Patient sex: F
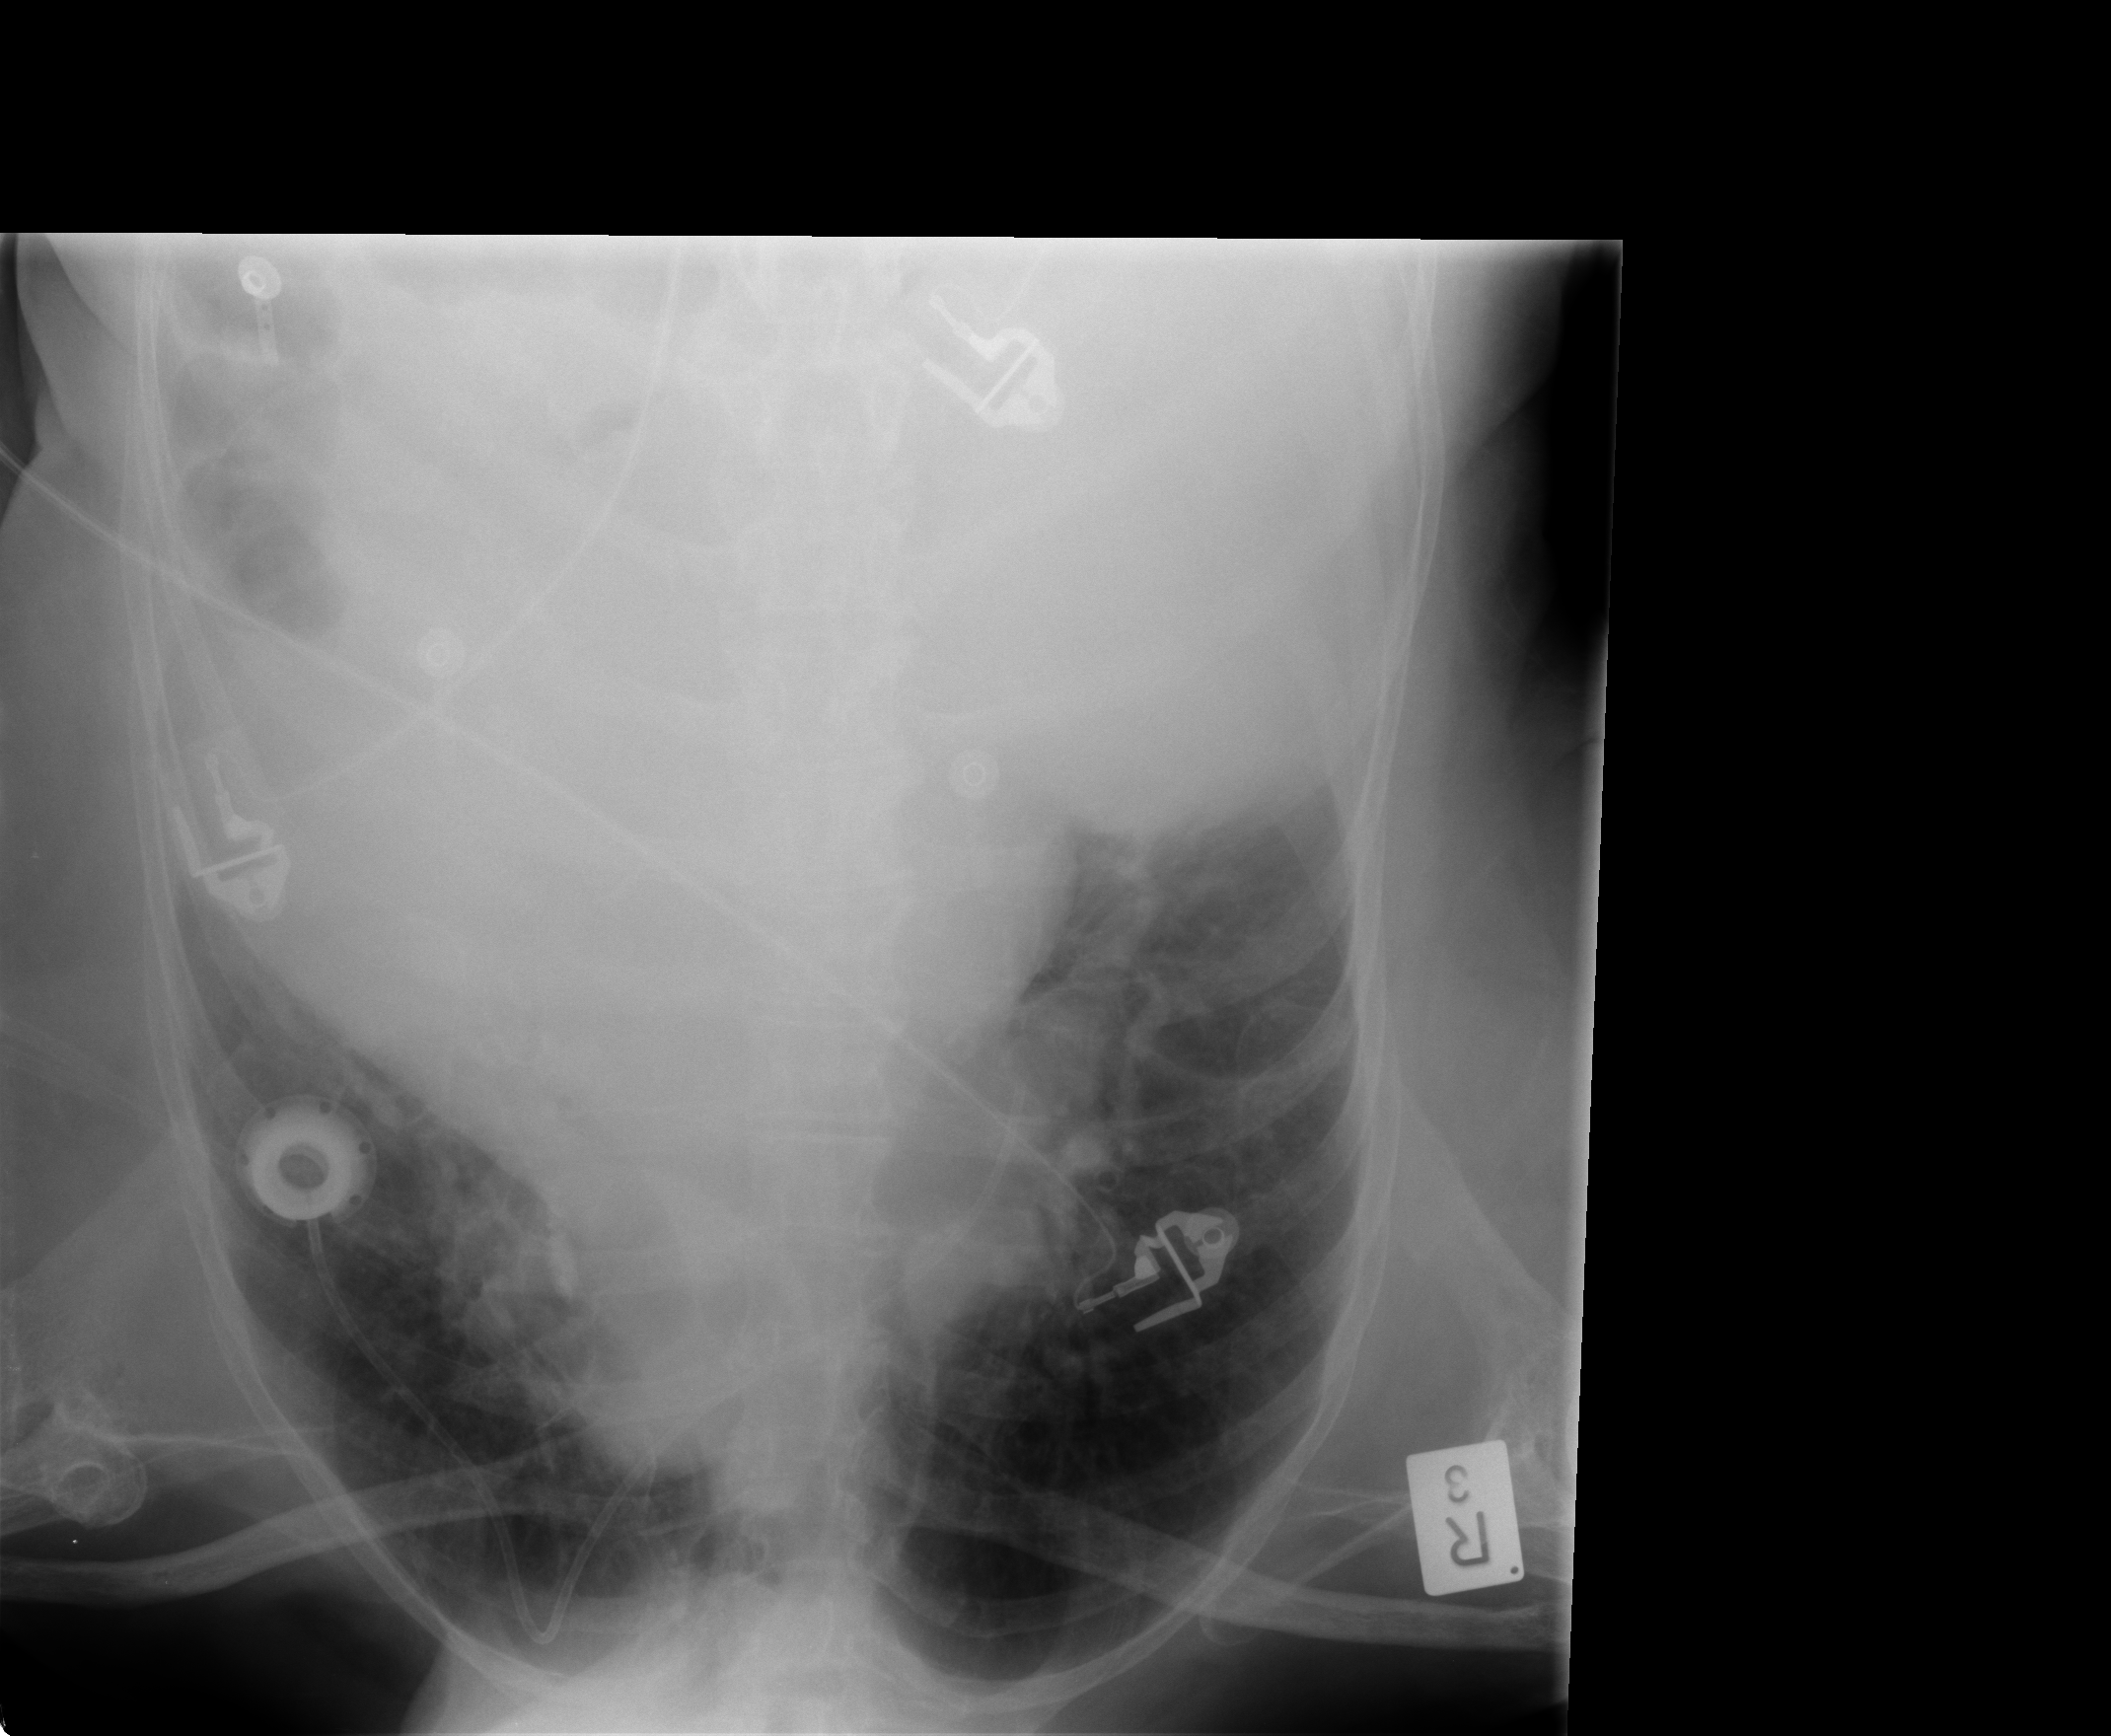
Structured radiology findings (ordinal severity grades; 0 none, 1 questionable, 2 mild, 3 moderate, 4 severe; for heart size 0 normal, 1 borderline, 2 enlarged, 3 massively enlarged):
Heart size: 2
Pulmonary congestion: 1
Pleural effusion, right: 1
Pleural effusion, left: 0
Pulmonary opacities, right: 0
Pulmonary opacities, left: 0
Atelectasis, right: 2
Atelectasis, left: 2